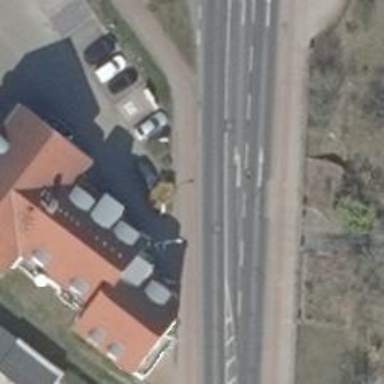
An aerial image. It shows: Driving school.